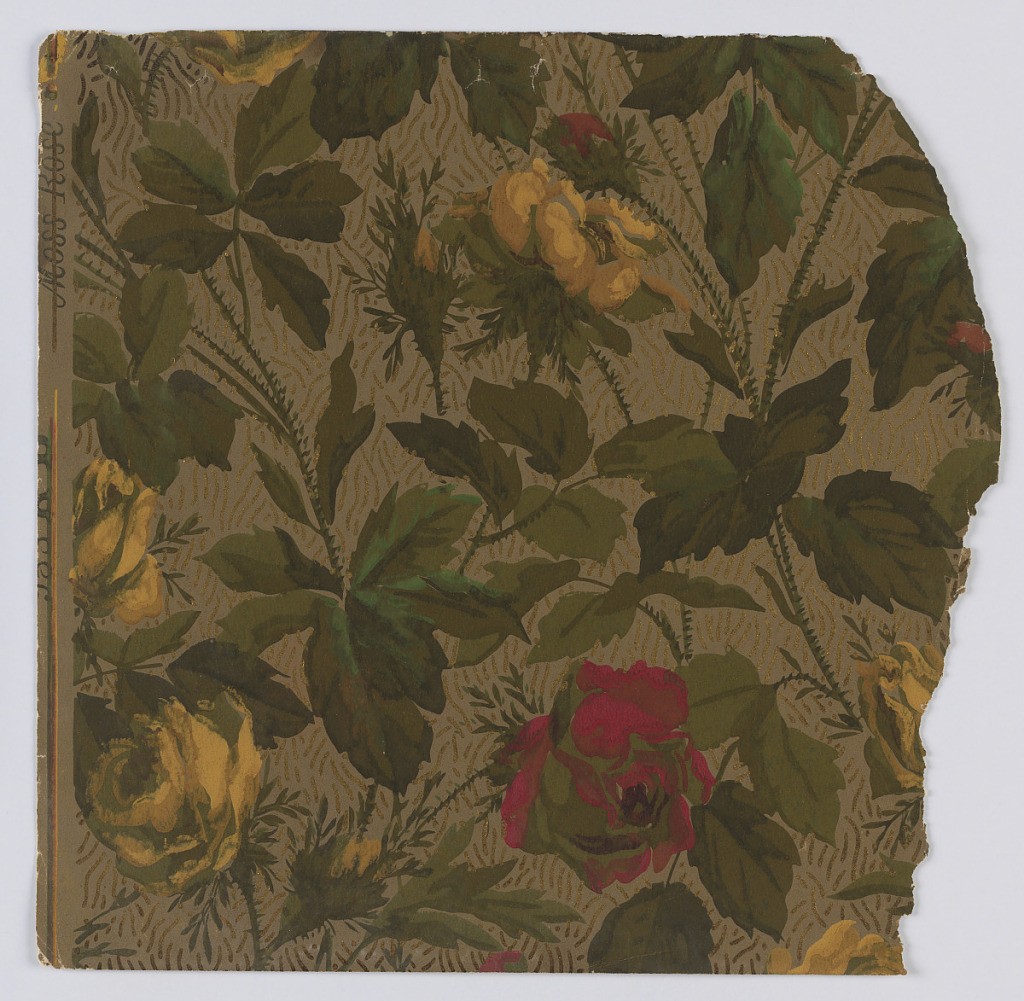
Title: Sidewall sample
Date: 1880–90
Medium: Machine-printed on paper
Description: Fragmentary wallpapers from sample book, including aesthetic-style and Anglo-Japanesque designs.

72 pages of samples.